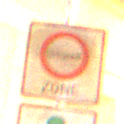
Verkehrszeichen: BeginnUmweltzone
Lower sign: FreistellungVomVerkehrsverbot3
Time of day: Night
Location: Outdoor (Urban)
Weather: Clear
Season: NotSpecified
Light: Artificial